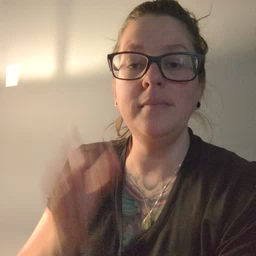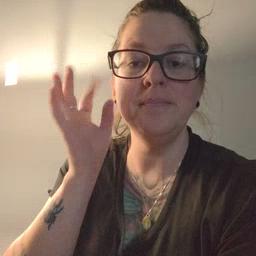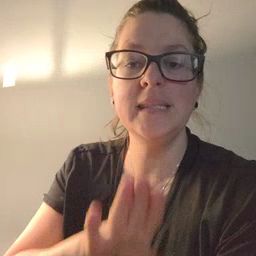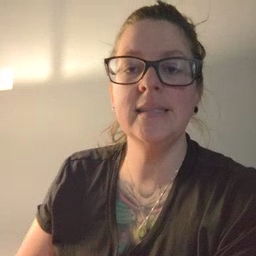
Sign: bee